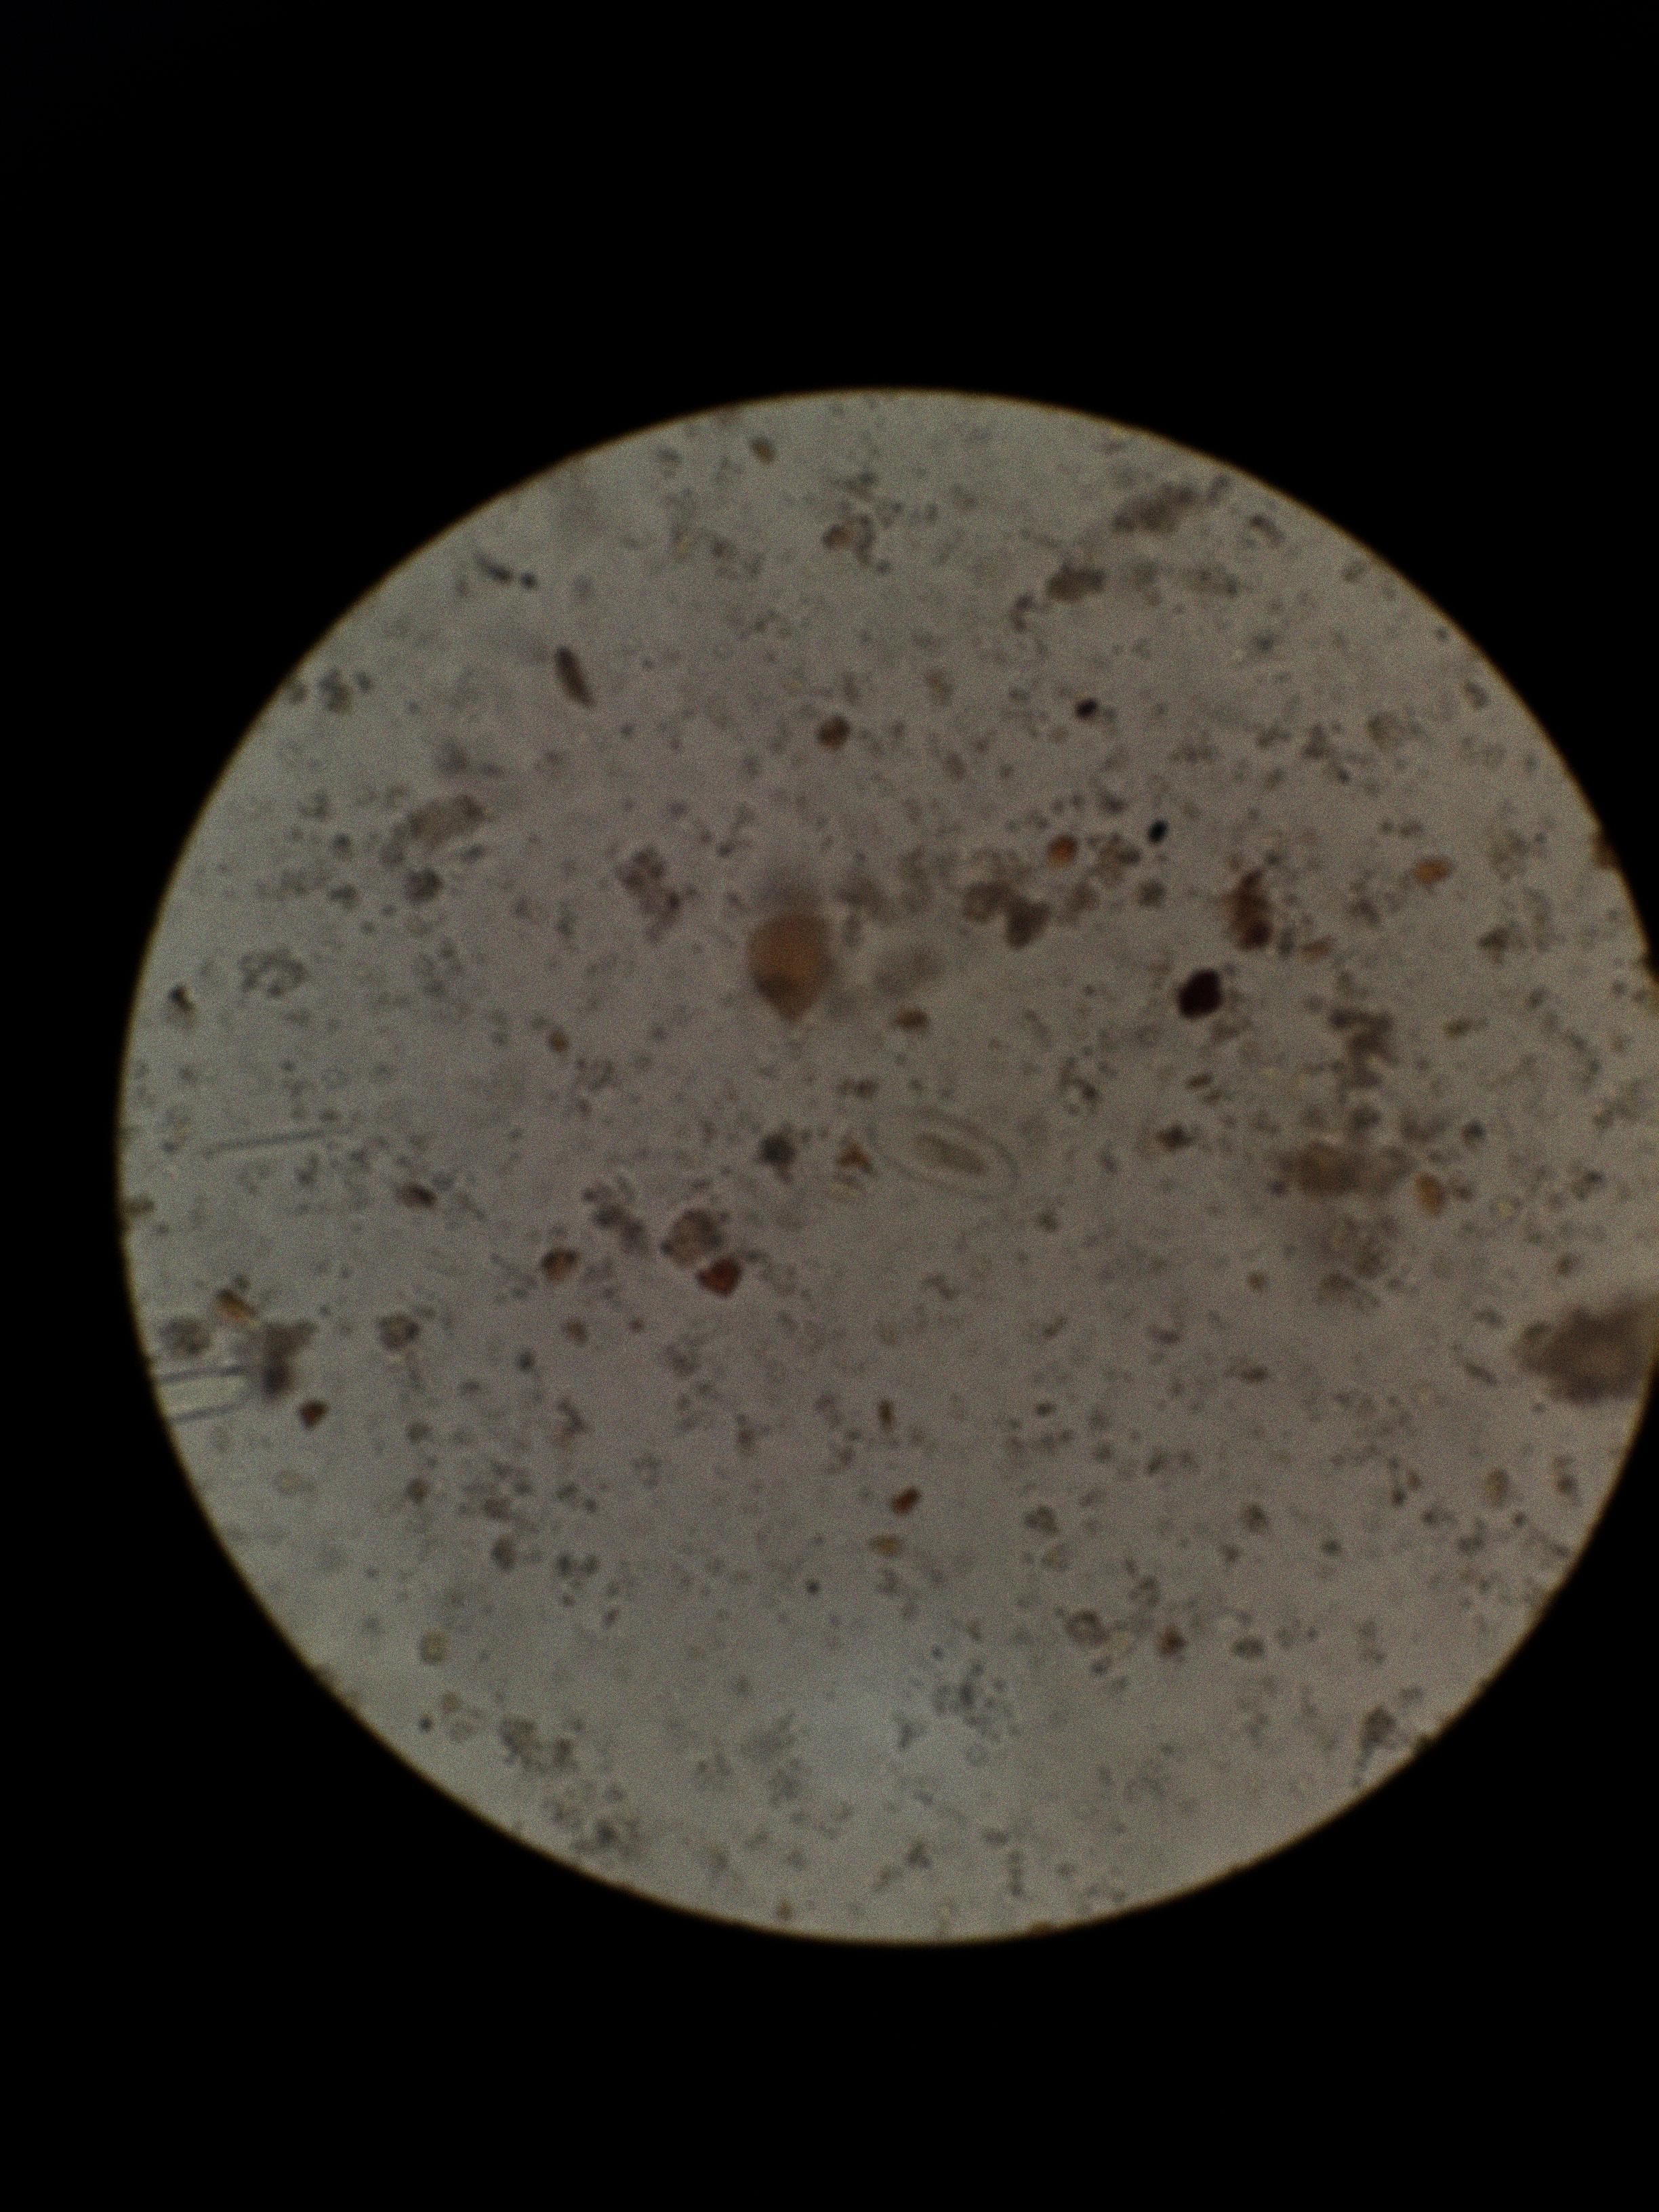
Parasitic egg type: Enterobius vermicularis